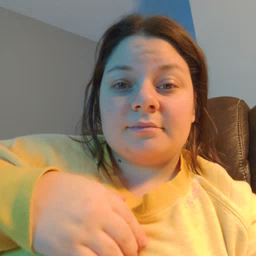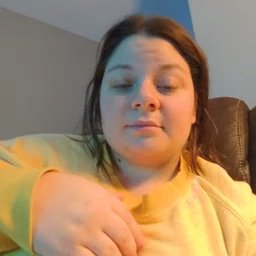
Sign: like